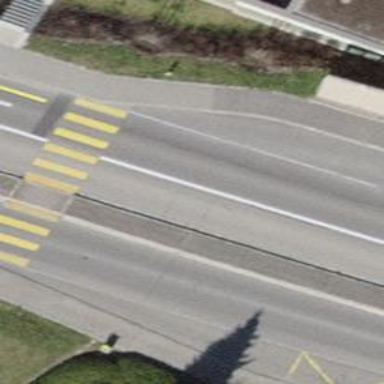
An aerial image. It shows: Primary highway with asphalt surface. There is separate cycle lane for soft cycling on the sidewalk.